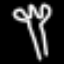
Label: fork